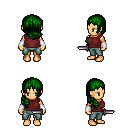
a pixel art fantasy rpg character, female body template, human, tanned skin, maroon sleeveless shirt, teal pants, green right-swept hairstyle, white cloth bracers, dagger, four views (front, back, left, right), 2x2 character sprite sheet, small pixel art, hard edges, no anti-aliasing